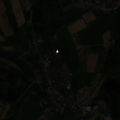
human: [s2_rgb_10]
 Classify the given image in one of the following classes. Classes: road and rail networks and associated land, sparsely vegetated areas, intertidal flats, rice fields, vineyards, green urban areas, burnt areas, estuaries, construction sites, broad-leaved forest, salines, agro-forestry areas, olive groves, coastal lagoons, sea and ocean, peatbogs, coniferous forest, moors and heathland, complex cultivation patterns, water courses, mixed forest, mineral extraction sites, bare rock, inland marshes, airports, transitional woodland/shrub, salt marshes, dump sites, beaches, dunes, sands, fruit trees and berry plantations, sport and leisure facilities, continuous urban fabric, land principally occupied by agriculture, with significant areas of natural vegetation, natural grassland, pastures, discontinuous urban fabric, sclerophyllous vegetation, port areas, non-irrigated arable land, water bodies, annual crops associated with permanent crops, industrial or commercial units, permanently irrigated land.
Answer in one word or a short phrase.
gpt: discontinuous urban fabric, complex cultivation patterns, broad-leaved forest, coniferous forest